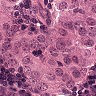
Metastatic tissue present: yes